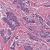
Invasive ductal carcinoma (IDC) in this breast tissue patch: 1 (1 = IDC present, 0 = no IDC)